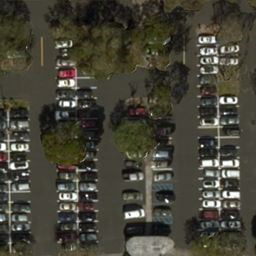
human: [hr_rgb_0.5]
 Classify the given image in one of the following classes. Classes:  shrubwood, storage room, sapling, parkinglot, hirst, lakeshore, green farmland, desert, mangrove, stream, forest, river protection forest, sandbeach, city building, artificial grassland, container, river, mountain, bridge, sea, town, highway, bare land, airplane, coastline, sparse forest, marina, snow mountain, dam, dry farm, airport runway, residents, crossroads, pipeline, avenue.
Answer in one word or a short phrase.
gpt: parkinglot